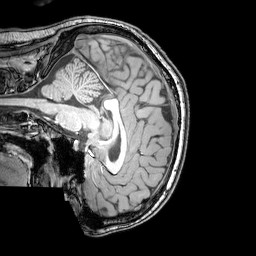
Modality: T1w
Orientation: sagittal
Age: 23
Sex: male
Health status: healthy
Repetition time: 0.081 s
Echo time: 0.037 s